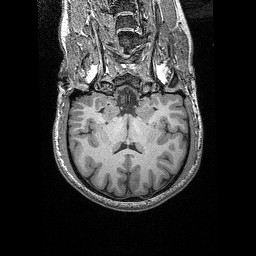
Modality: T1w
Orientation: sagittal
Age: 23
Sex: female
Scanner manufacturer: siemens
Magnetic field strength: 3 T
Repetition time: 2.4 s
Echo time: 0.03 s